Aerial crown-view tile of a tropical tree (Barro Colorado Island, Panama), acquired 20250915:
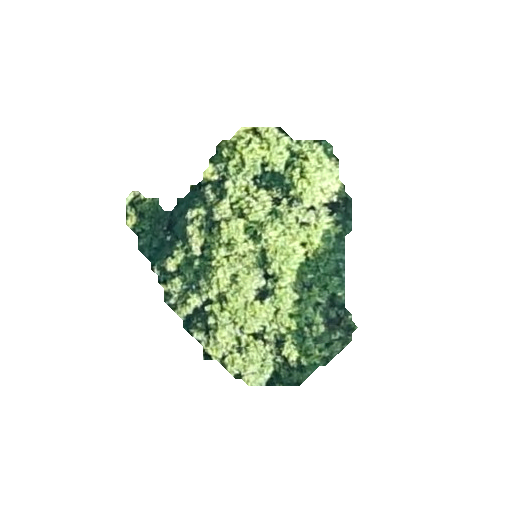
Species: Alseis blackiana
GBIF accepted scientific name: Alseis blackiana
Crown area: 57.903 m²